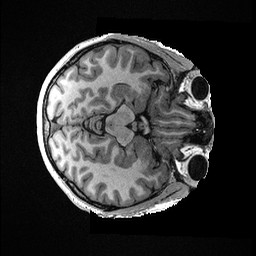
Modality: T1w
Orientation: axial
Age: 28
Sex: female
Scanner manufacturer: ge
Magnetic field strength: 3 T
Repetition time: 0.006952 s
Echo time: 0.00292 s